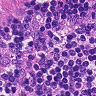
Metastatic tissue present: no